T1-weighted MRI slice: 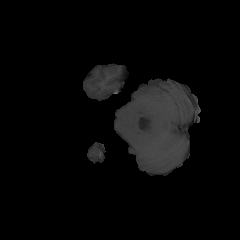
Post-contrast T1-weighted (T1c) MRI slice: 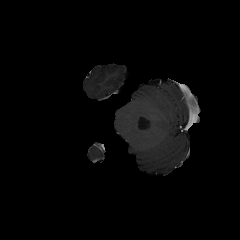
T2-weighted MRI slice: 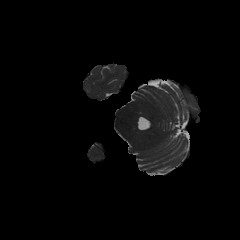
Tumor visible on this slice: no